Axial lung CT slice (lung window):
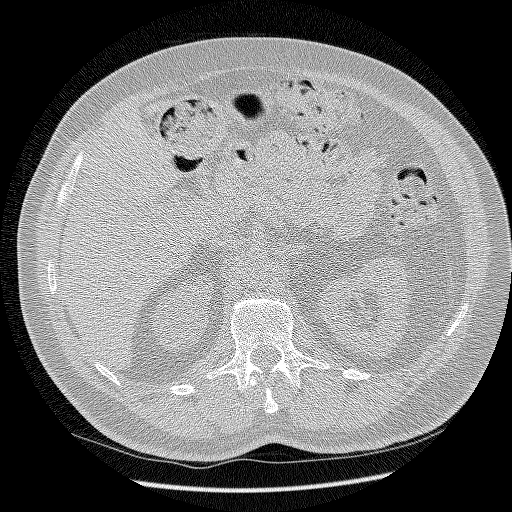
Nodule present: no